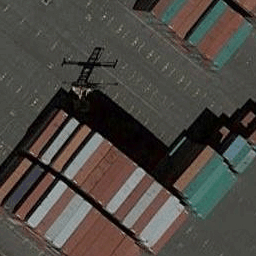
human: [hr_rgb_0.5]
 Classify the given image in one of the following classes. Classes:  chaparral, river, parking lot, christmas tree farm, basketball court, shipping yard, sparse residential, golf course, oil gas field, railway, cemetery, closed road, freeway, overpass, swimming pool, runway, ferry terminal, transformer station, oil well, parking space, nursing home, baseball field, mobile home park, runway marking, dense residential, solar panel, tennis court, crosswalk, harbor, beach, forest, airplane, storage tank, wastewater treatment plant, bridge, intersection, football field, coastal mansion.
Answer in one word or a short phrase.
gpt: shipping yard